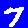
Digit: 7